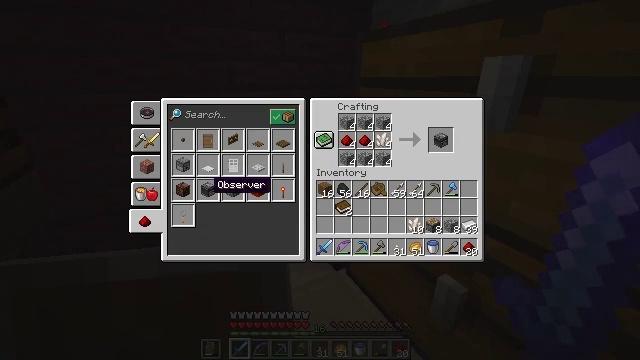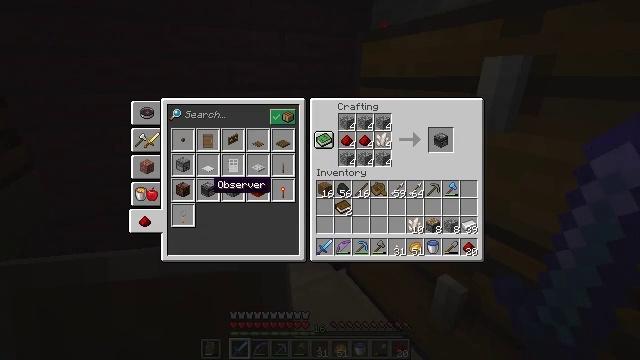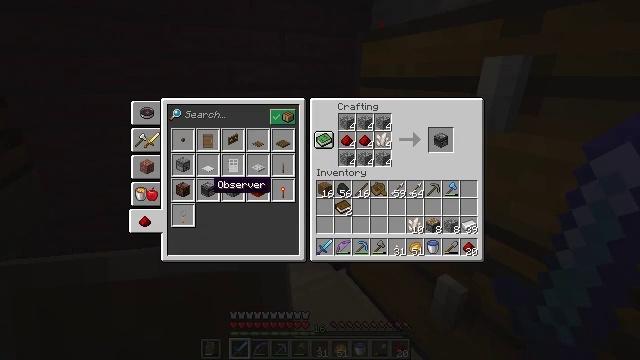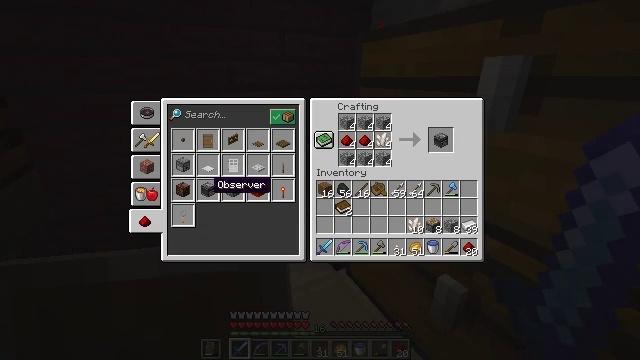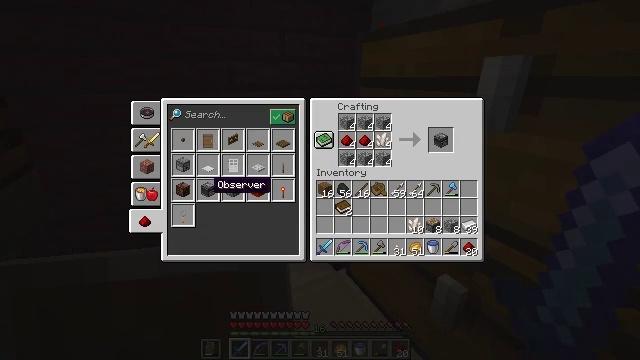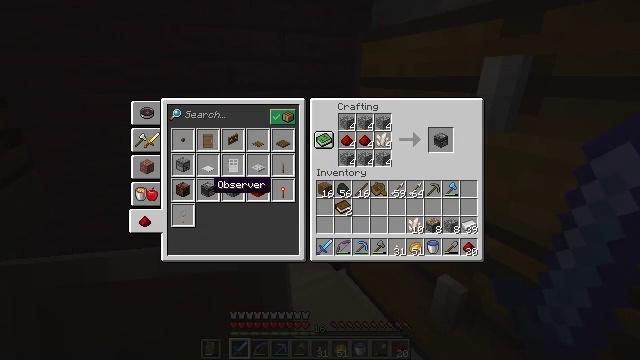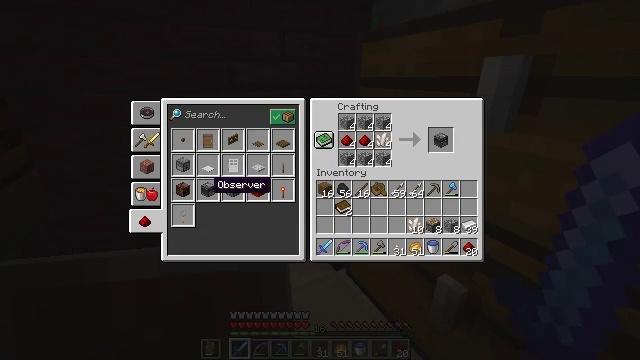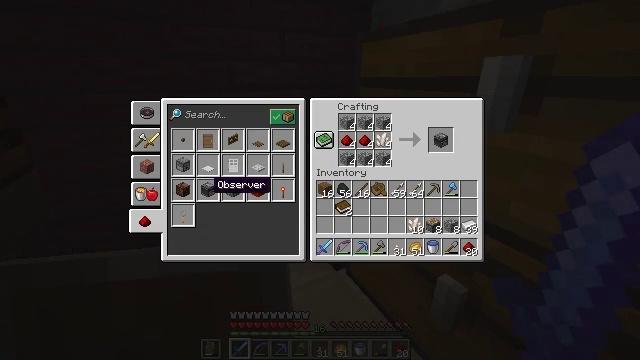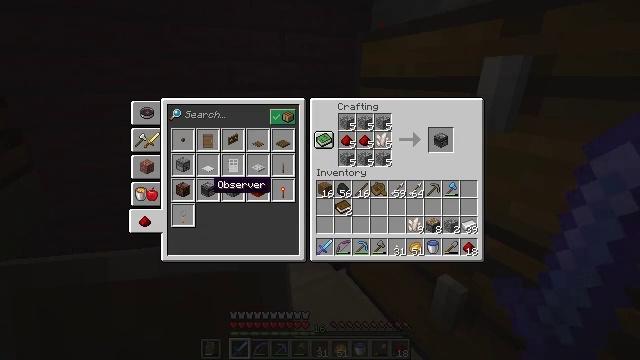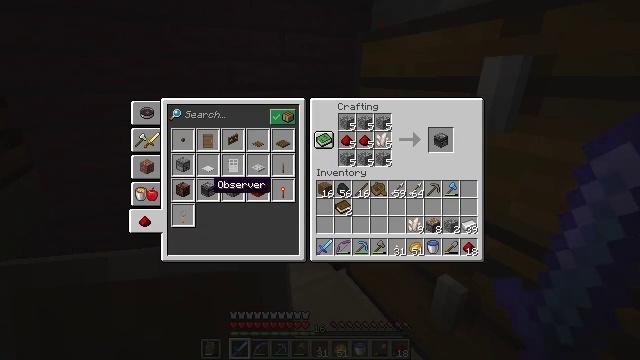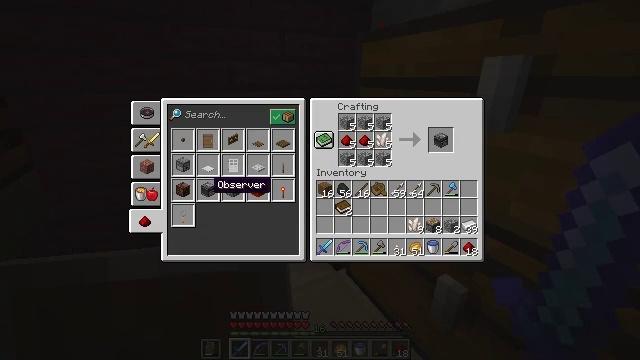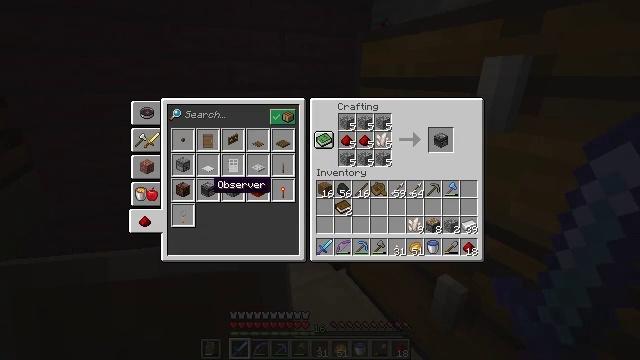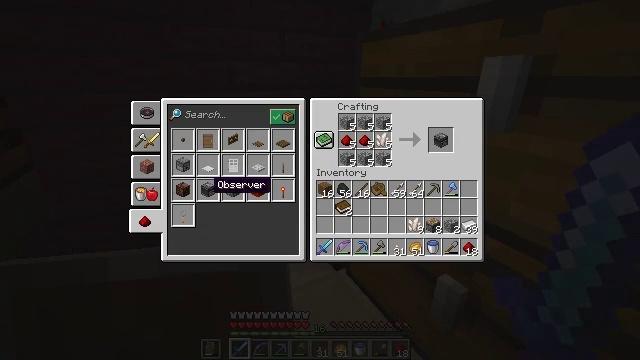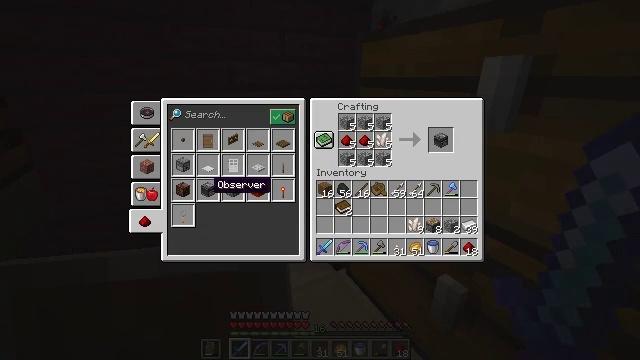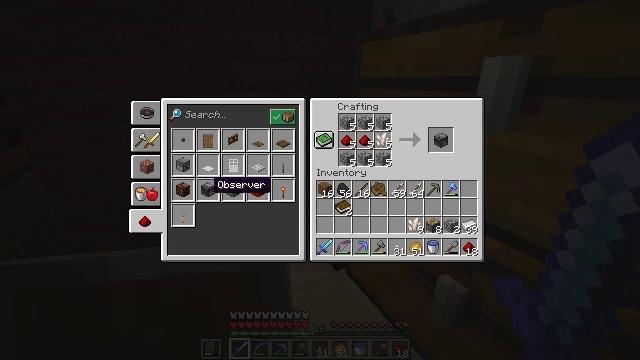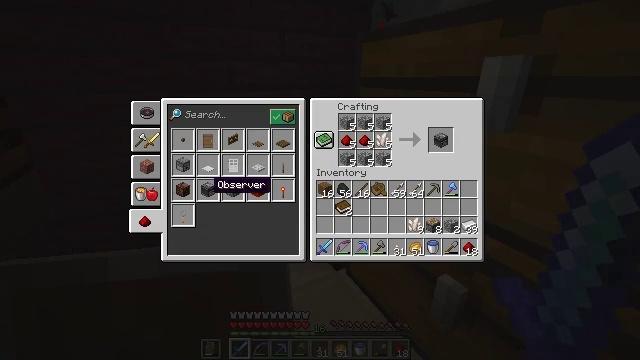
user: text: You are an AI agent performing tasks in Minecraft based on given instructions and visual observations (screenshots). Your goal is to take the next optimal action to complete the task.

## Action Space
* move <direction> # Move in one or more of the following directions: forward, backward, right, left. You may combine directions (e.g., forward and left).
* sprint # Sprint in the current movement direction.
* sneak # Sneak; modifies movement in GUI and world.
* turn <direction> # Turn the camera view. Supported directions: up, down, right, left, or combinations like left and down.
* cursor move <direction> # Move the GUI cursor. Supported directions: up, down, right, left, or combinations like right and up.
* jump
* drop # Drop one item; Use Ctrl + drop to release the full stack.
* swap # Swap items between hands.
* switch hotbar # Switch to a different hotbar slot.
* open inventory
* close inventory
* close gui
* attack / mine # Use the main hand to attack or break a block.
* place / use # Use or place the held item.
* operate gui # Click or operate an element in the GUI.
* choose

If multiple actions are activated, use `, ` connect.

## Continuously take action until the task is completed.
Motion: motion action
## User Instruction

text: Obtain an observer through the crafting table.
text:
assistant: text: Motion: no_op
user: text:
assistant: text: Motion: operate gui
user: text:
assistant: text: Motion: operate gui
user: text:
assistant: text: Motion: no_op
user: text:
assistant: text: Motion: no_op
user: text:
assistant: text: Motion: no_op
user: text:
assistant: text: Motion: no_op
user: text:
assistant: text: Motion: no_op
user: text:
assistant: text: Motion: no_op
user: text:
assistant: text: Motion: no_op
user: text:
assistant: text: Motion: operate gui
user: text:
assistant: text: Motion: operate gui
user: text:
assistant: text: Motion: operate gui
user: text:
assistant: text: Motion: no_op
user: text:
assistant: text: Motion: no_op
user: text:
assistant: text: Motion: no_op
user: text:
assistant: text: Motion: no_op
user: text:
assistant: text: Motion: no_op
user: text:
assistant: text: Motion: no_op
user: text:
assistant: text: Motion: no_op
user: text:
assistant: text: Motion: no_op
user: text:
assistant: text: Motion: no_op
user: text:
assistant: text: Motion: cursor move right and up
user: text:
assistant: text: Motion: sneak, cursor move right and up
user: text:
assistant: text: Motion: sneak, cursor move right
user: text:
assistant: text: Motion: sneak, cursor move right
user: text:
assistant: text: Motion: sneak, cursor move right
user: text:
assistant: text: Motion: sneak
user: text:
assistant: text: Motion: sneak
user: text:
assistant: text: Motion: sneak